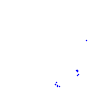
Particle: proton